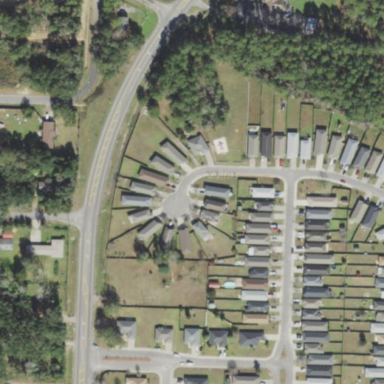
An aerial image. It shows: Residential area consisting of single-family homes.